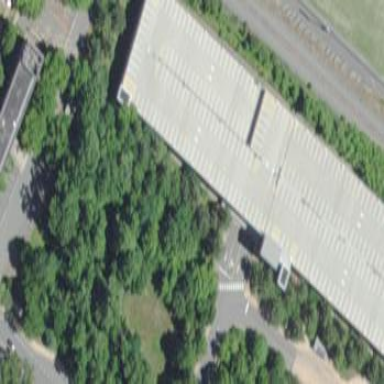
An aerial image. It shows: Multi-storey parking building.